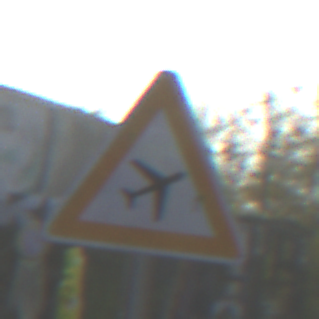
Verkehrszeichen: FlugbetriebLinks
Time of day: MorningAfternoon
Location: Outdoor (Urban)
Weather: PartlyCloudy
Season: NotSpecified
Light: Natural